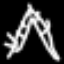
Label: The Eiffel Tower